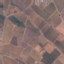
Land use / land cover class: PermanentCrop